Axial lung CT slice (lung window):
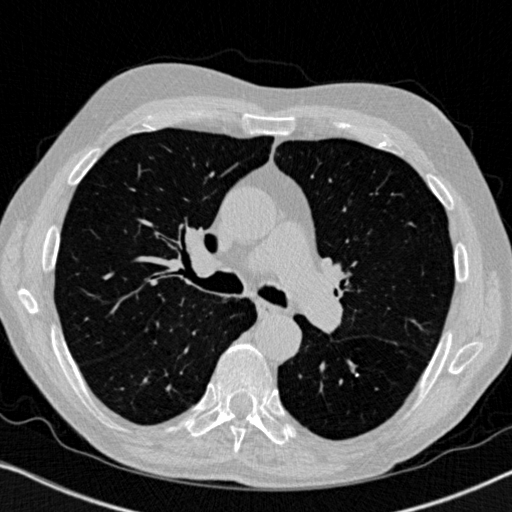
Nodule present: yes
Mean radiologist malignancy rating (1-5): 1